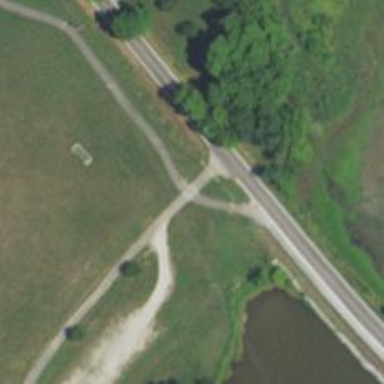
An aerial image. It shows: Marked crossing on cycleway road.